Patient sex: F
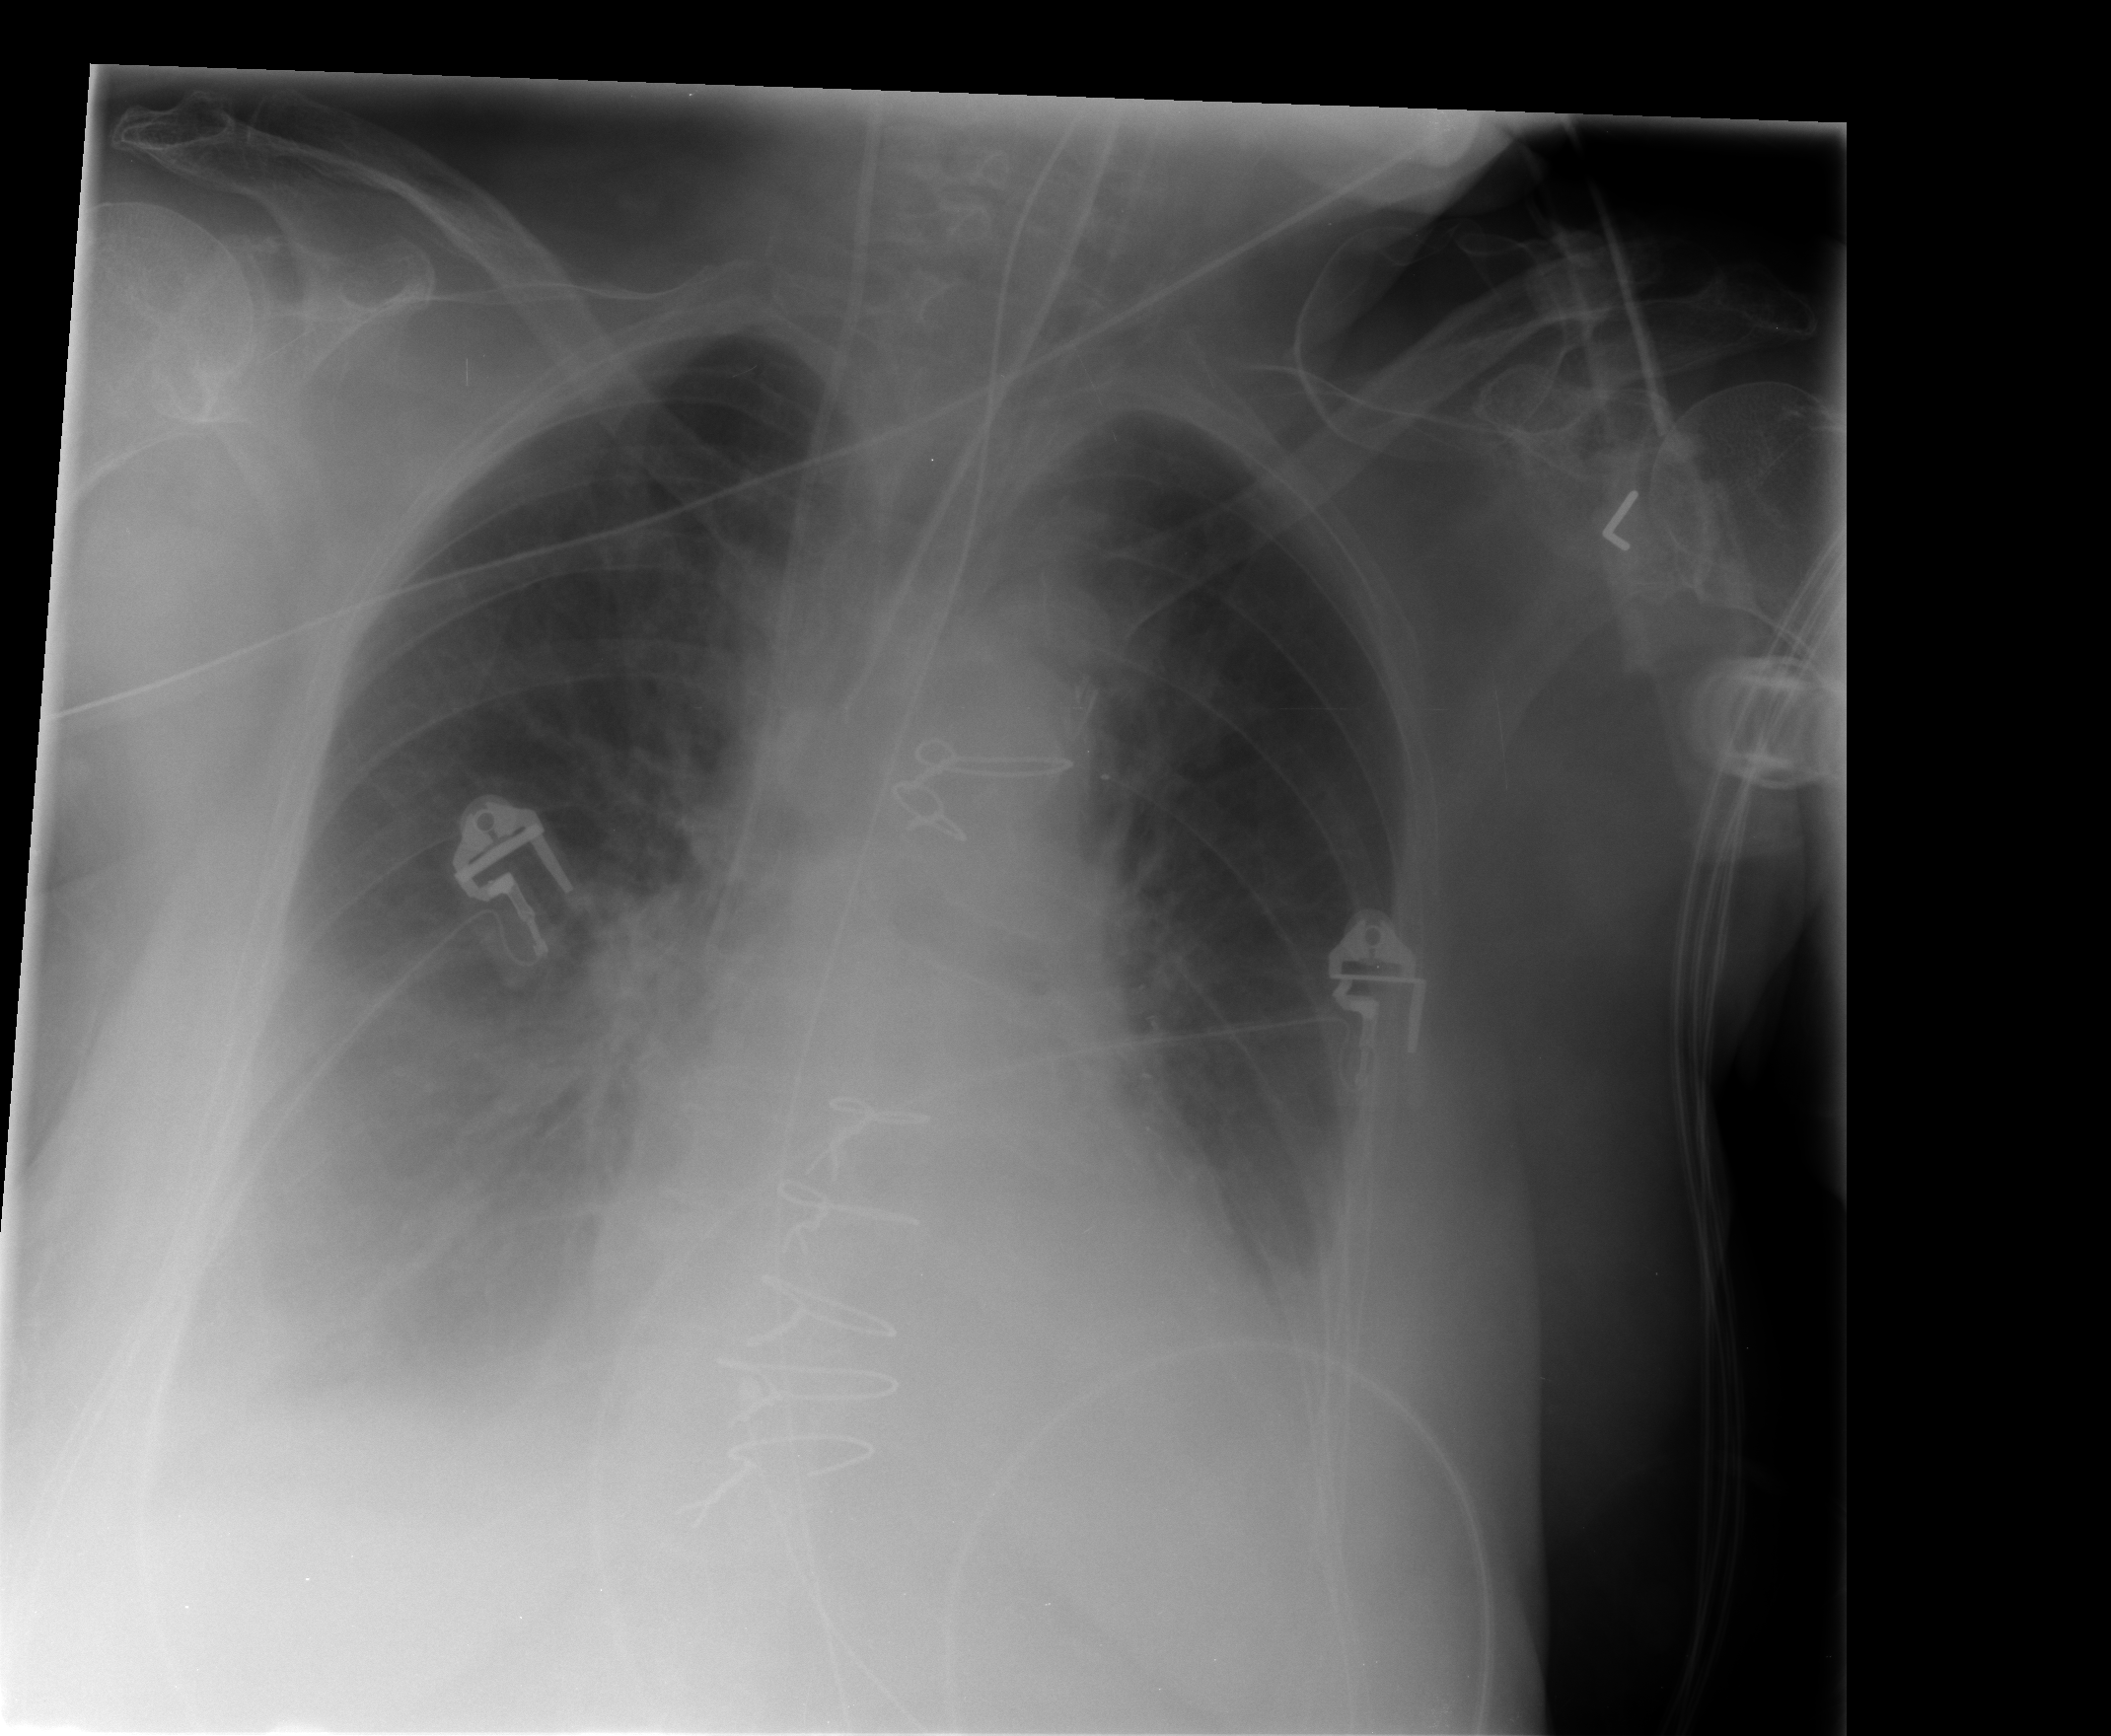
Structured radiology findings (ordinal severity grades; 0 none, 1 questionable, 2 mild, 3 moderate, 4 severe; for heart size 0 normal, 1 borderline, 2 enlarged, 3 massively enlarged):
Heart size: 0
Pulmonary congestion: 1
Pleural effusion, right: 2
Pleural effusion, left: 2
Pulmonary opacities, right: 0
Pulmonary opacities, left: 0
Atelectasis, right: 2
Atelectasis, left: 2